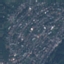
Land use / land cover class: Residential